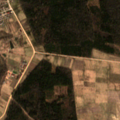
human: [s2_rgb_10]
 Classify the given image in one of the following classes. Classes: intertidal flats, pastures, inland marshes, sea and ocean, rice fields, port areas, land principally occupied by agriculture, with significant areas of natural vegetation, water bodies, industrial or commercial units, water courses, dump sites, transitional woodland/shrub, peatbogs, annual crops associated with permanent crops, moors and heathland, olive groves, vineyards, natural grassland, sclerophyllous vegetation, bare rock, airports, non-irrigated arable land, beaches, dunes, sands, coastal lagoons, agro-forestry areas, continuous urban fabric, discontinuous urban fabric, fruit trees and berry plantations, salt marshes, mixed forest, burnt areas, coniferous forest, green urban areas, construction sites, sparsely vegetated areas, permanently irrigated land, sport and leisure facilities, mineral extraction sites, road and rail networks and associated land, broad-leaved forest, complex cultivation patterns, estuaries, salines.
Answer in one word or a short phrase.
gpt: non-irrigated arable land, complex cultivation patterns, land principally occupied by agriculture, with significant areas of natural vegetation, broad-leaved forest, mixed forest